高一 · 立体几何学
一个几何体的三视图及其尺寸如图 1-3-8(单位: $\mathrm{cm}$ ), 则该几何体的表面积为( )

俯视图

侧视图

图 1-3-8
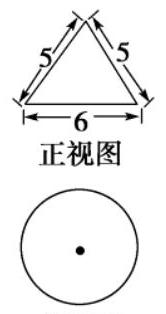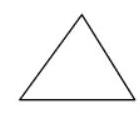
A. $12 \pi$
B. $18 \pi$
C. $24 \pi$
D. $36 \pi$

答案: C
解析: 由三视图知该几何体为圆锥, 底面半径 $r=3$, 母 $^{2}$ 线 $l=5, 	herefore S_{	ext {表 }}=\pi r l+\pi r^{2}=24 \pi$.